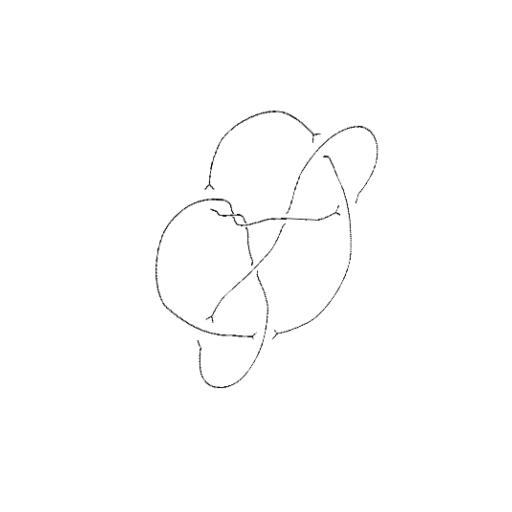
Crossing number: 9